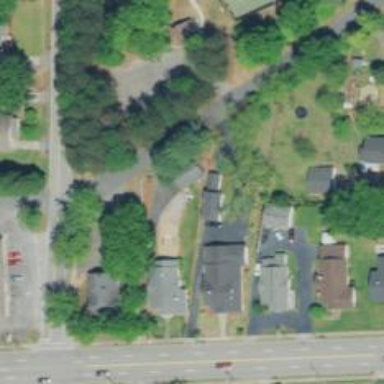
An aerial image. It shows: Driveway.